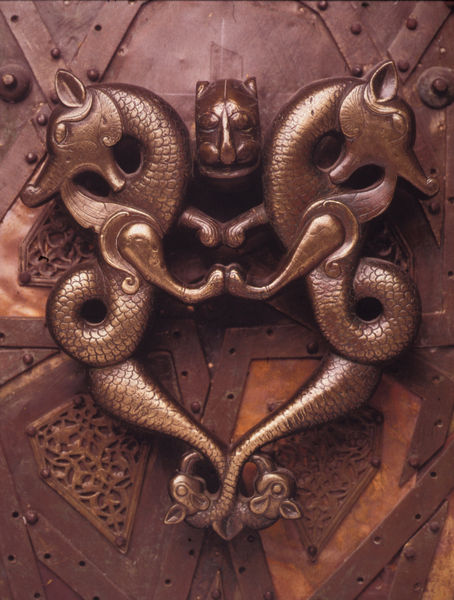
Titel: Handgriff einer Tür, Cizre, Türkei
Künstler: unbekannt
Standort: Istanbul
Institution: TIE Museum
Schlagwörter: flügel, haut, kopf, ausschnitt, braun, holz, köpfe, mitte, nase, ohr, orange, tür, hund, hunde, rot, schloss, tier, tiere, muster, ornament, alt, augen, gesicht, knoten, gold, ohren, schuppen, beine, schwanz, schweif, spanien, schnabel, zwei, violett, türe, figuren, angst, detail, symmetrie, glänzend, metall, pfoten, bronze, poliert, nagel, nägel, nieten, tor, foto, griff, kurven, katze, eingang, eisen, schild, messing, maske, kreuz, orient, symmetrisch, kupfer, stilisiert, mäuler, schlange, löwenkopf, photo, ornamental, portal, knauf, türknauf, arabisch, scharnier, türgriff, teufel, verschlungen, maul, fressen, zunge, fabel, fabelwesen, schlangen, schwänze, platten, löwe, beschlag, verbunden, bär, kunsthandwerk, islam, türkei, verziehrt, tatzen, drachen, drache, wikinger, fratze, monster, verziehrung, guß, tierköpfe, tiger, maurisch, löwin, vogelköpfe, elephant, skandinavien, finnland, aufgesetzt, klopfen, beschlagen, brone, biest, hundekopf, klopfer, meatall, monter, pferdchen, rückblickendes tier, schakal, schakalschlange, schnaze, schnazen, schnaäbel, seepferdchen, tabu, tierstil, türbeschlag, türklopfer, türoffner, ringel, griffon, foo, lowin, ohrlen, türöffner, poten